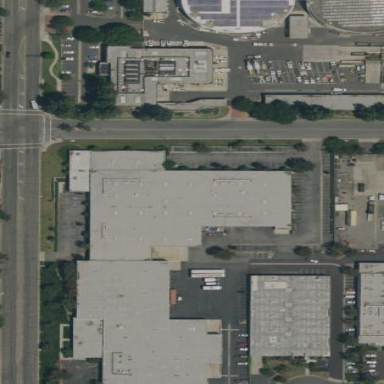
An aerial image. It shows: Warehouse building.